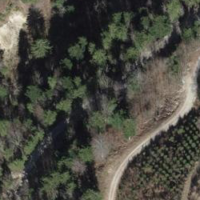
EUNIS habitat code: 43
Species observed at this site:
Petasites albus